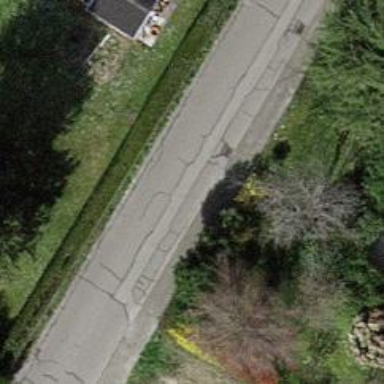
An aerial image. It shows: Residential road with asphalt surface. The right sidewalk also has asphalt surface.